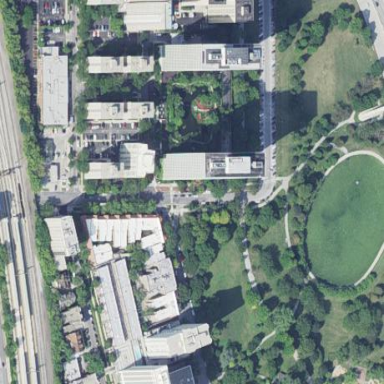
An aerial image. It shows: Park.